Question: So, I'm trying some steps into rails and searched around SO, but couldn't find any answer. I constantly get 'NoMethodError undefined method' for Line 1 as soon as I browse to '/tswhois/new'. Whats wrong?
'''
class TswhoisController < ApplicationController
def index
@tswhois = Tswhois.all
end
def new
@tswhois = Tswhois.new
end
end
'''
---
'''
Rails.application.routes.draw do
resources :tswhois
end
'''
---
'''
<% form_for (@tswhois) do |f| %>
<p>
<%= f.label :url %>
<%= f.text_field :url %>
</p>
<p>
<%= f.submit %>
</p>
<% end %>
'''
---
'''
rails console
Loading development environment (Rails 4.1.8)
2.1.5 :001 > Tswhois.count
(10.6ms) SELECT COUNT(*) FROM 'tswhois'
=> 0
'''

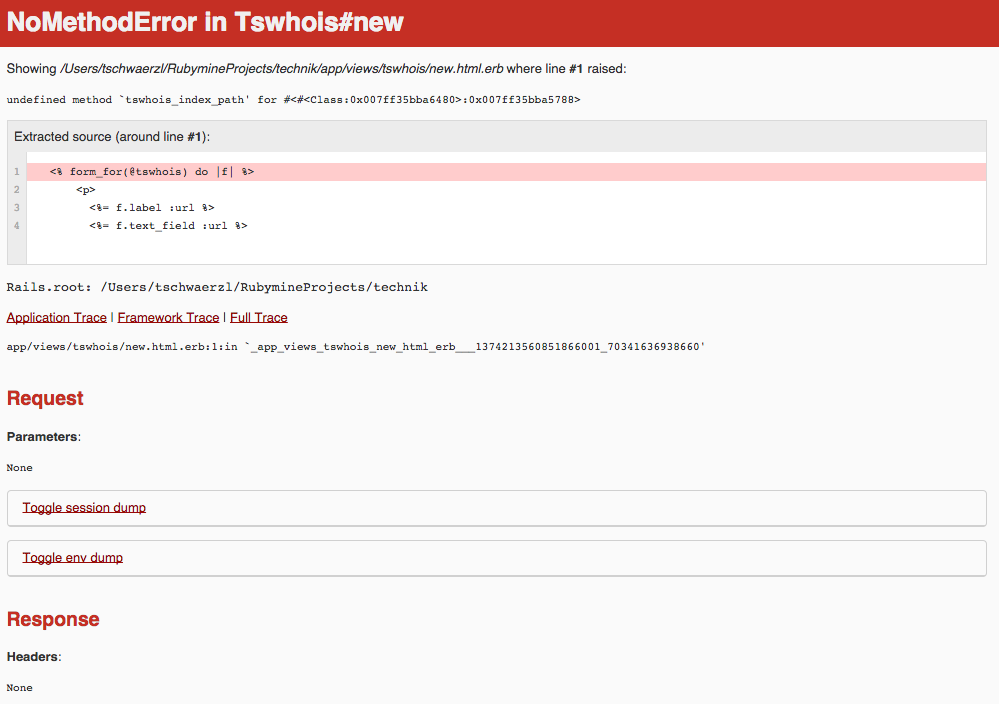
Answer: Just remember conventions in rails: model name is singular ie no 's' or 'es' at the end. Routing is built around your model name. Your error page suggests Rails doesn't get the correct route for the action, in this example 'new' action.